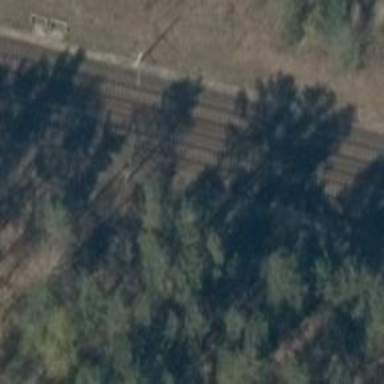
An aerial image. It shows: Milestone along the railway with catenary mast.